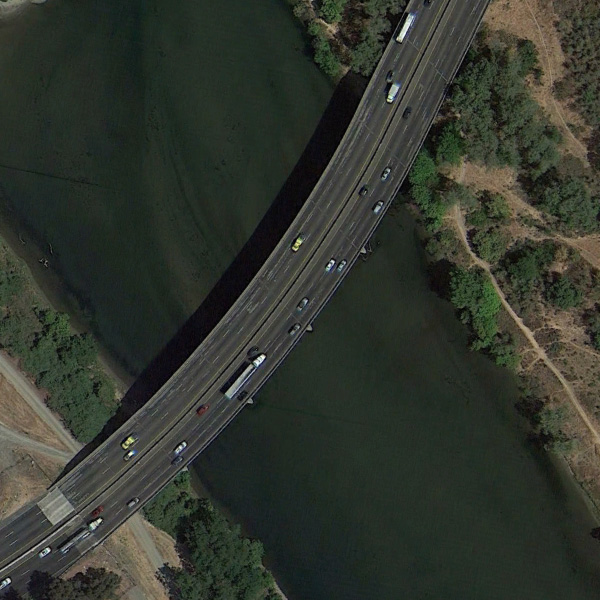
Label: Bridge